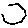
Label: hexagon